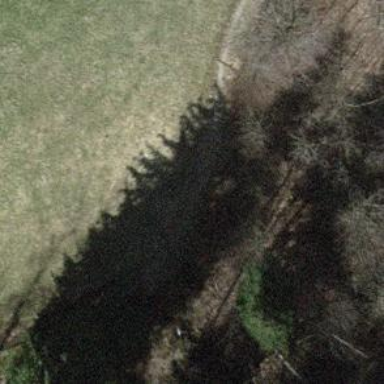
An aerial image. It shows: Compacted path.